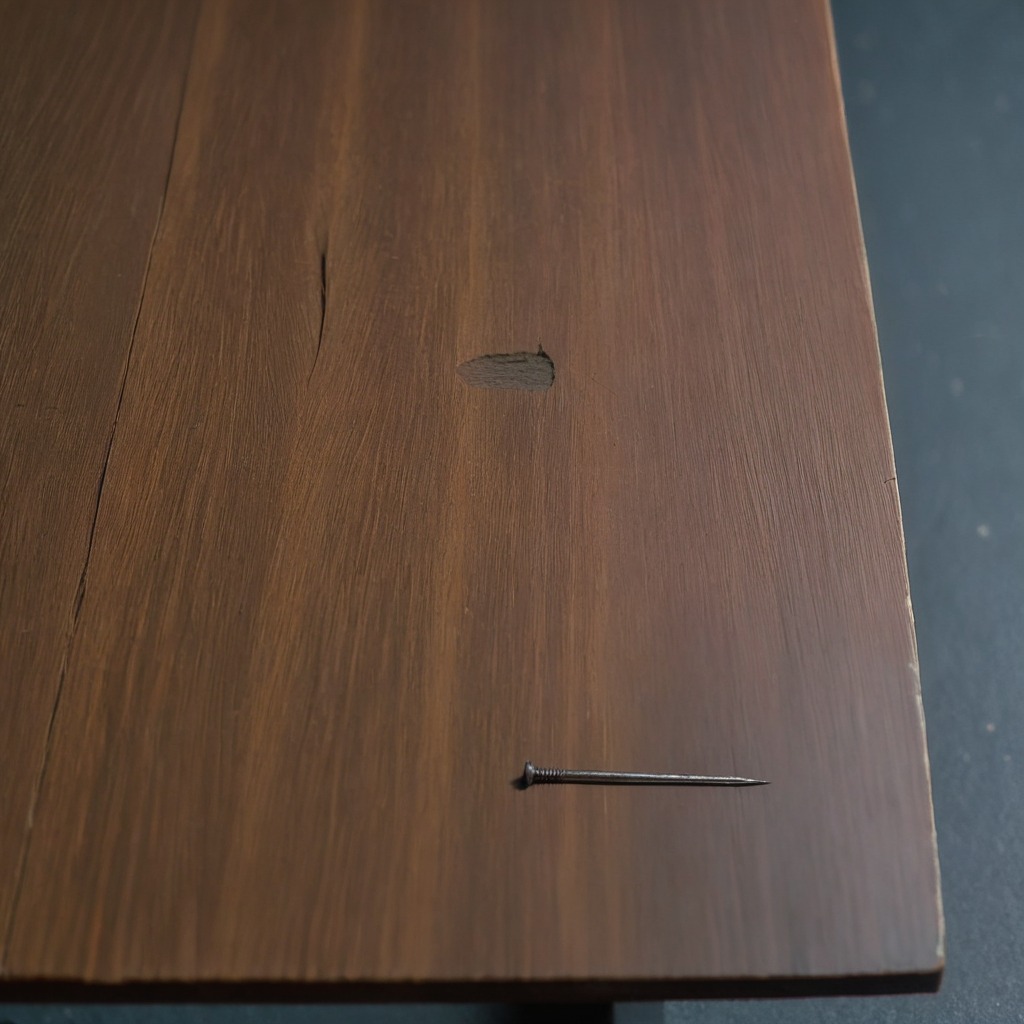
An iron nail lies on the old table.